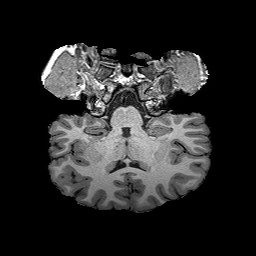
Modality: T1w
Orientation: sagittal
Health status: healthy